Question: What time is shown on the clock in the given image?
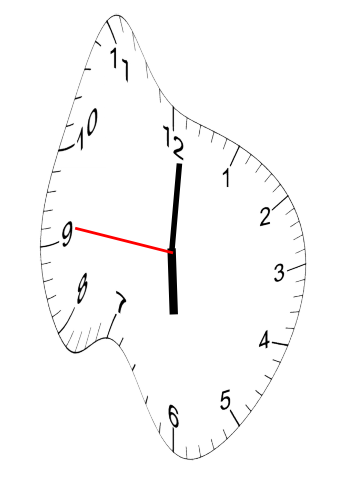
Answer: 06:00:46